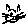
Label: cat